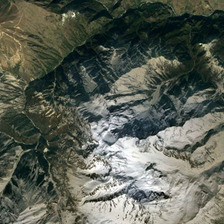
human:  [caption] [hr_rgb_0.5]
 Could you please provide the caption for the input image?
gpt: it is a piece of green mountain with snow partly .

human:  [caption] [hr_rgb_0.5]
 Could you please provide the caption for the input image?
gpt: it is a piece of green mountain with snow partly .

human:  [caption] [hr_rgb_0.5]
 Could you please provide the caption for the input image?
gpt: it is a piece of green mountain with snow partly .

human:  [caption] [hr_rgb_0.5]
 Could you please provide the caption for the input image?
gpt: it is a piece of green mountain with snow partly .

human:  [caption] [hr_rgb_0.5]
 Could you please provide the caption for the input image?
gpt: it is a piece of green mountain with snow partly .